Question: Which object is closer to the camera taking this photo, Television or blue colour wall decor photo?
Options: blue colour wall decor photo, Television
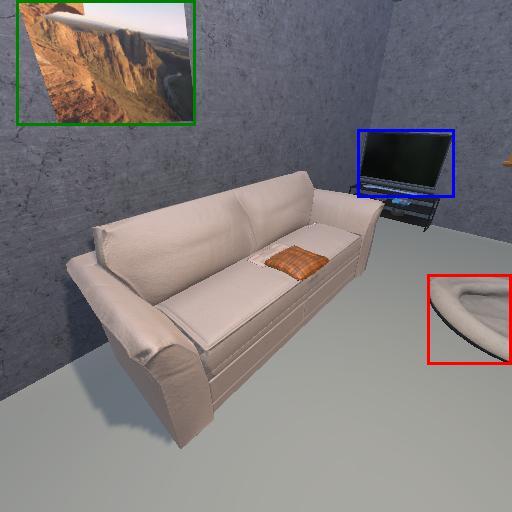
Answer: blue colour wall decor photo